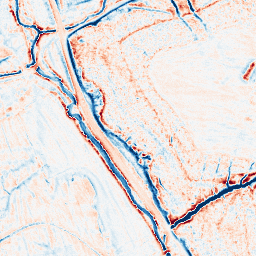
Category: edge_preserving
Decomposition family: anisotropic_diffusion
Decomposition parameters: iterations: 20
kappa: 30
gamma: 0.15
Upsampling method: quartic
Upsampling parameters: scale: 4
Upsampling scale: 4